Question: I want to implement similar slider than i mention in attached image.
I want the slider that able to select date like 14/09 to 24/05. So basically,
I want allow user to select this period in one shot rather than creating multiple period with
14/09 to 31/dec and 01/01 to 24/05.

As you can see, there are two sliders, the first one is "from", and the second one is "to", the user can move each slider to adjust the period selection.
Is there any third-party controls (jquery based preferred) so achieve similar effect?
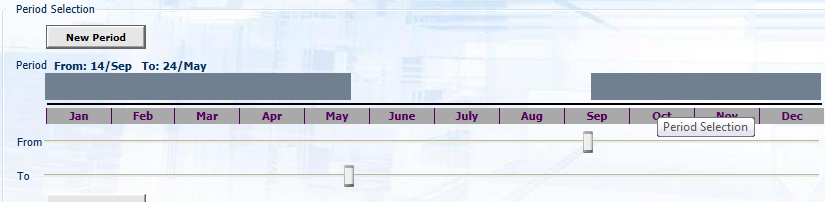
Answer: You can use Jquery Slider with range option false. so that you can move your from and to pointers freely across the range line and to show overlay period create another two sliders and hide and show them dynamically based on from and to selection.
'''
function sliderOperatingControl(controlId, rangeVal, minVal, maxVal, valuesVal, slideLogic) {
$(controlId).slider({
range: rangeVal,
min: minVal,
max: maxVal,
values: valuesVal,
slide: slideLogic
});
}
$(function () {
sliderOperatingControl("#sliderFrom", false, 1, 365, [1, 365], function (event, ui) {
var strDate = returnDate(ui.values[0]) + " To " + returnDate(ui.values[1]);
$("#periodFromToLabel").html("Range: " + strDate);
$("#SliderDisplay").slider("values", 0, ui.values[0]);
$("#SliderDisplay").slider("values", 1, ui.values[1]);
if (ui.values[0] > ui.values[1]) {
$("#SliderDisplay").slider("values", 0, ui.values[0]);
$("#SliderDisplay").slider("values", 1, 365);
$("#SliderDisplay2").slider("values", 0, 0);
$("#SliderDisplay2").slider("values", 1, ui.values[1]);
$("#SliderDisplay2").show();
}
else {
$("#SliderDisplay").slider("values", 0, ui.values[0]);
$("#SliderDisplay").slider("values", 1, ui.values[1]);
$("#SliderDisplay2").hide();
}
});
});
'''
So SliderDisplay and SliderDisplay2 can be dynamically made hidden or visible based on from and to range selection.